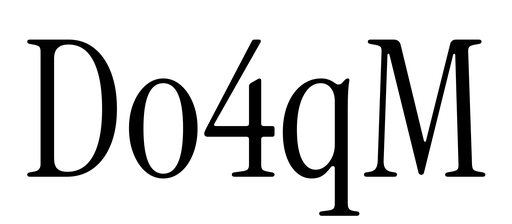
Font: InstrumentSerif-Regular